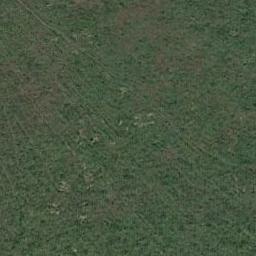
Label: meadow